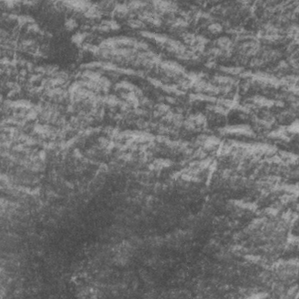
Label: frost